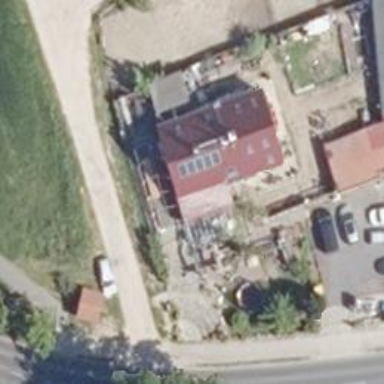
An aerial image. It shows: Café.